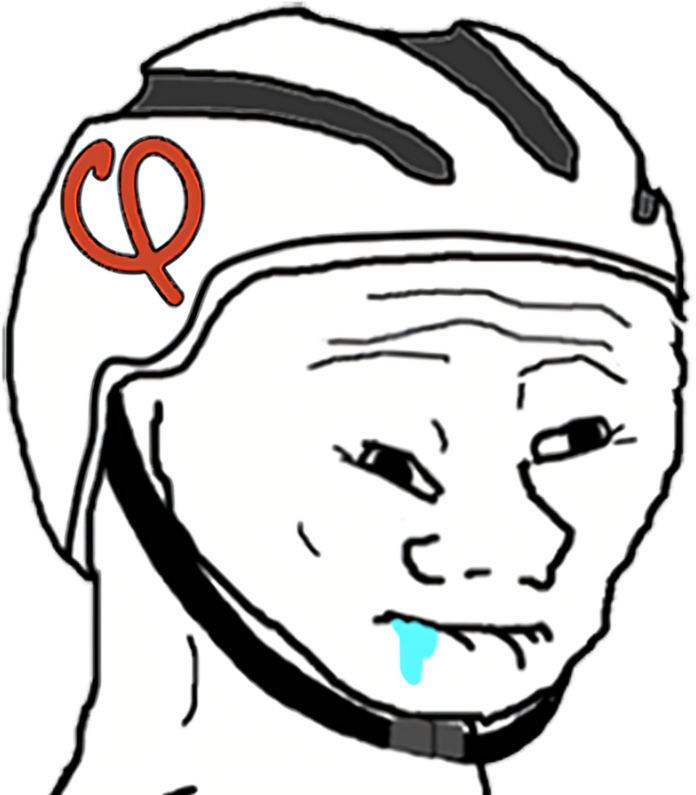
Label: 5_Brainlet